Field crop: tomato
Growth stage: 1
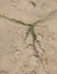
Species: cyperus